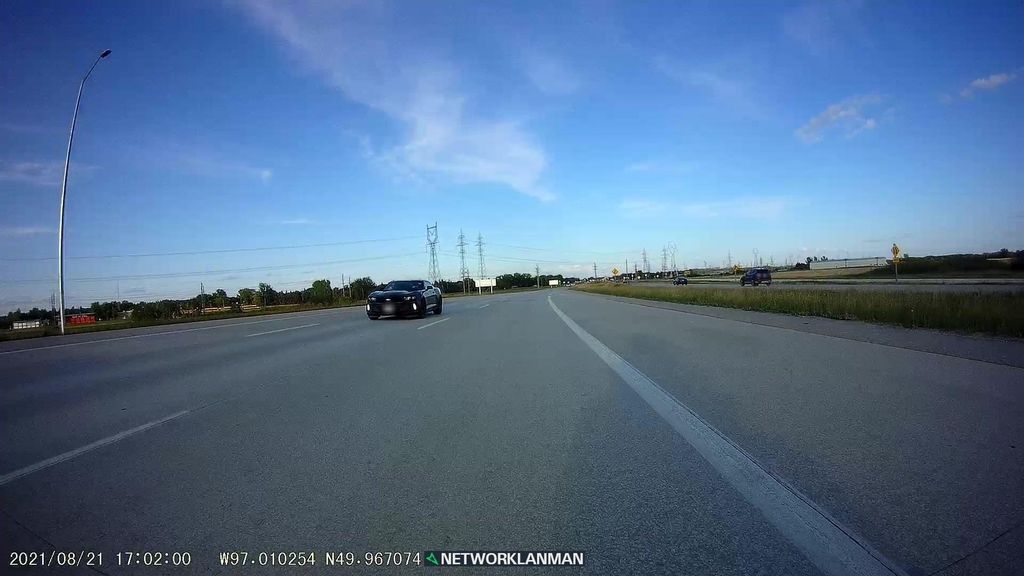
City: winnipeg